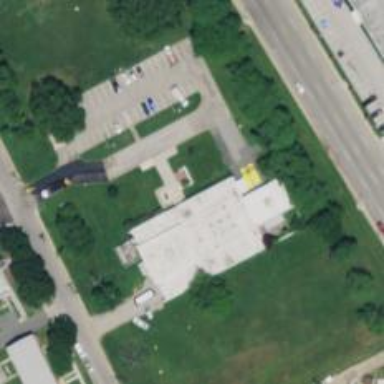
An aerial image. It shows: Clinic.